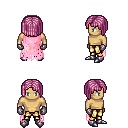
a pixel art fantasy rpg character, male body template, human, tanned skin, pink tattered cape, gold greaves, pink pageboy hairstyle, metal gloves, metal boots, four views (front, back, left, right), 2x2 character sprite sheet, small pixel art, hard edges, no anti-aliasing